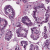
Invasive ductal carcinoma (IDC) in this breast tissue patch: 1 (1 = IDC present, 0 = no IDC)